Question: I am doing a data structures and algorithms paper in which recurrence relations are being taught.
The question is as follows:

From what I understand from this question, n will keep on being halved over and over again. So what you are left with is 1/32n^2 + 1/16n^2 + 1/8n^2 + 1/4n^2 + 1/2n^2 + n^2. All the fractions sum to 1. So you're left with n^2 +n^2 = 2n^2.
However this is not a possible solution.
Can somebody please help me understand how to calculate these recurrence relations correctly, or point me in the right direction because I am having a lot of trouble with this topic and any help with be greatly appreciated.
Thank you for your time.
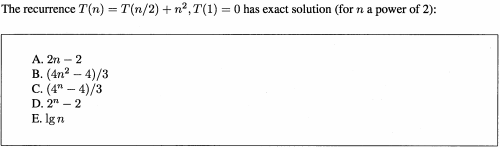
Answer: You might want to look at the <URL>
In the wiki, a = 1, b = 2, c = 2, where T(n) = aT(n/b) + n^c
Case 3 applies, since 2 > 0 = log_2(1)
Thus, by the master theorem, T = Big-Theta(n^c) = Big_Theta(n^2).
Choice B has a n^2 term, so that should be your answer.